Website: walmart
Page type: account-selection
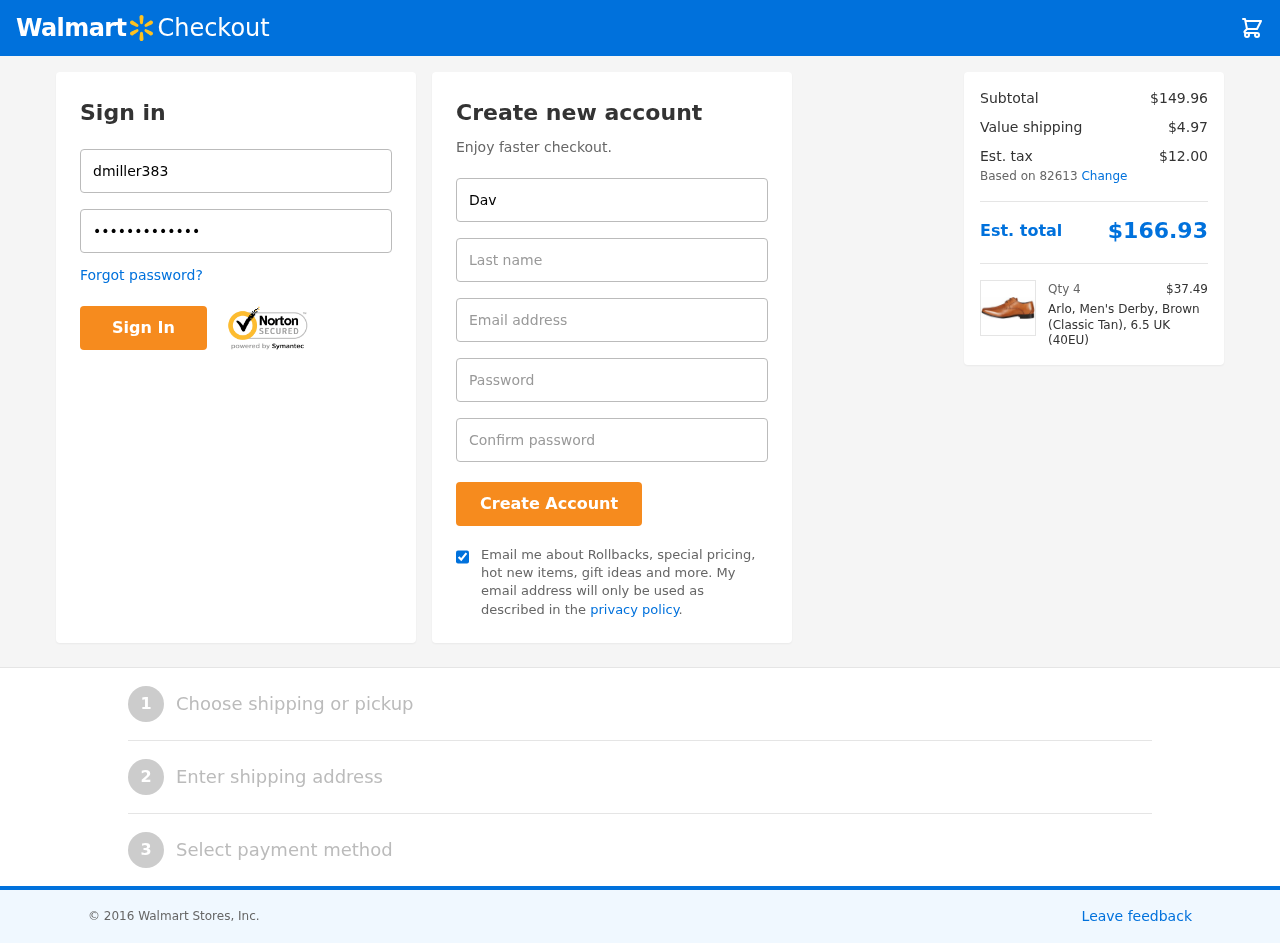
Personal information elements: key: PII_EMAIL
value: david.miller@gmail.com
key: PII_FIRSTNAME
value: David
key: PII_LASTNAME
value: Miller
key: PII_LOGIN_USERNAME
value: dmiller383
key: PII_POSTCODE
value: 82613
Product elements: key: PRODUCT1_NAME
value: Arlo, Men's Derby, Brown (Classic Tan), 6.5 UK (40EU)
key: PRODUCT1_PRICE
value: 37.49
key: PRODUCT1_QUANTITY
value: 4
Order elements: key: ORDER_SUBTOTAL
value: $149.96
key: ORDER_SHIPPING_COST
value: $4.97
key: ORDER_TAX
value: $12.00
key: ORDER_TOTAL
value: $166.93